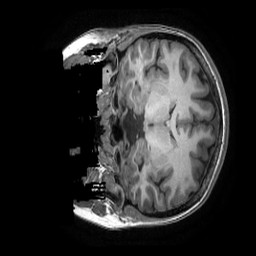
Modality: T1w
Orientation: coronal
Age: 19
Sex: female
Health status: healthy
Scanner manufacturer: ge